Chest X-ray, PA view. Patient: 59 years old, sex M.
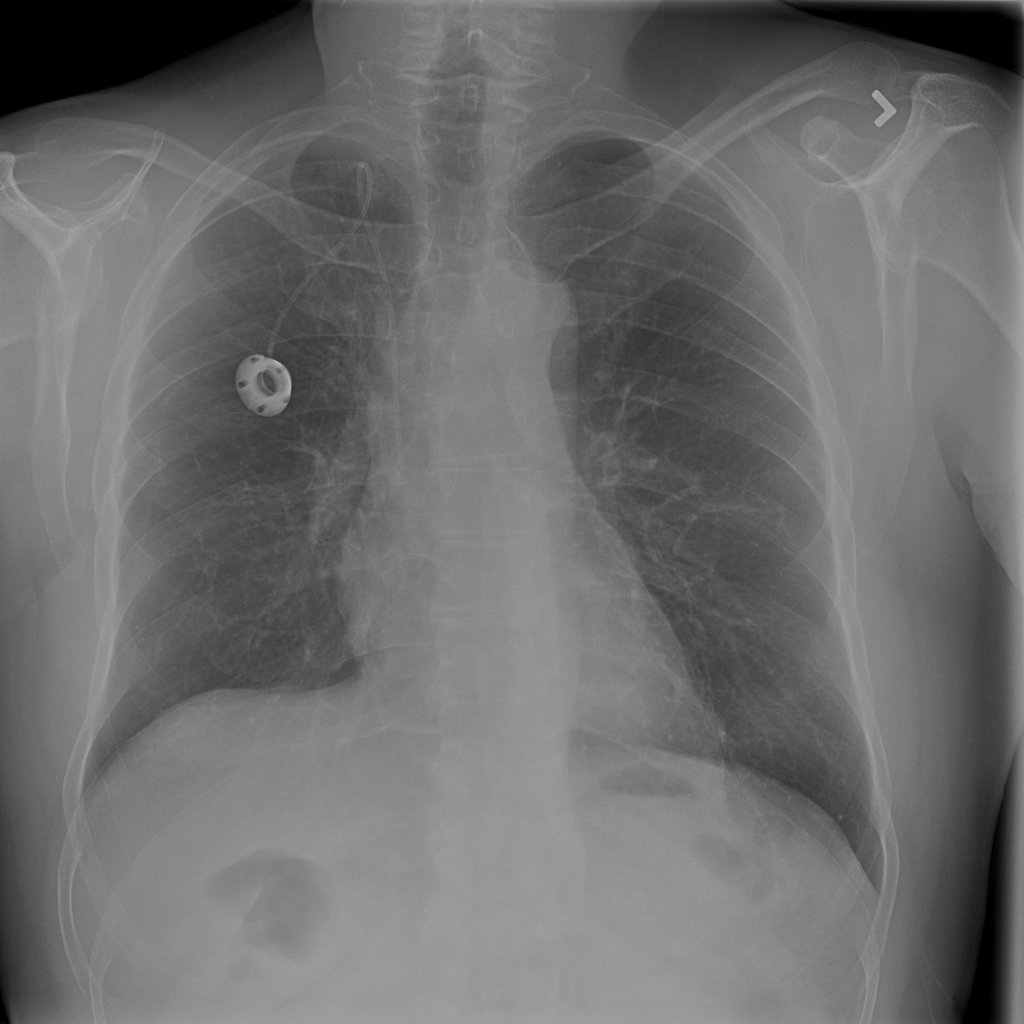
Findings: No Finding